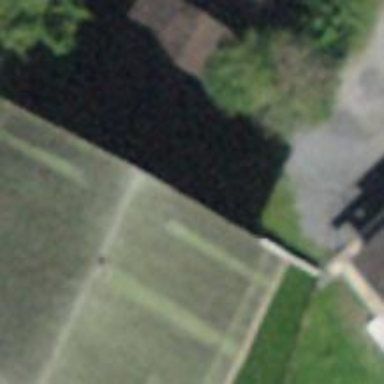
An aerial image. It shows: Garage.